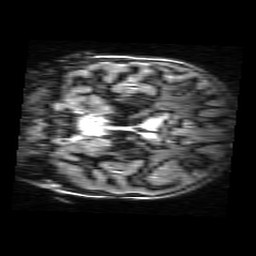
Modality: MP2RAGE
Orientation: coronal
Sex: female
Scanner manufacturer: siemens
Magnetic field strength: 3 T
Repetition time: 5 s
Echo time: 0.00355 s